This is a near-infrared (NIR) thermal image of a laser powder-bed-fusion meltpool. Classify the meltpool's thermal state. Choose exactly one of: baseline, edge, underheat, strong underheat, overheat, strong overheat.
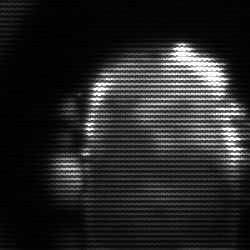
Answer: baseline